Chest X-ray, AP view. Patient: 52 years old, sex F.
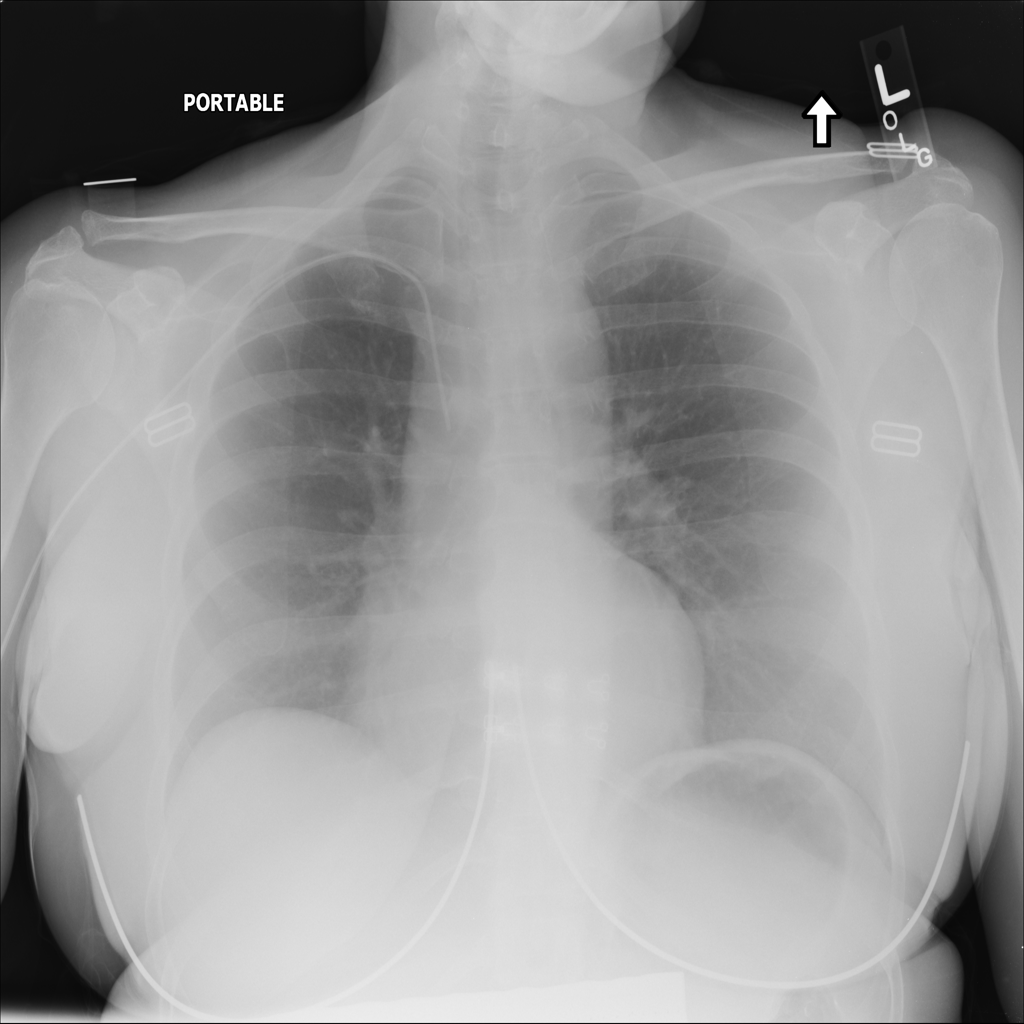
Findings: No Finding